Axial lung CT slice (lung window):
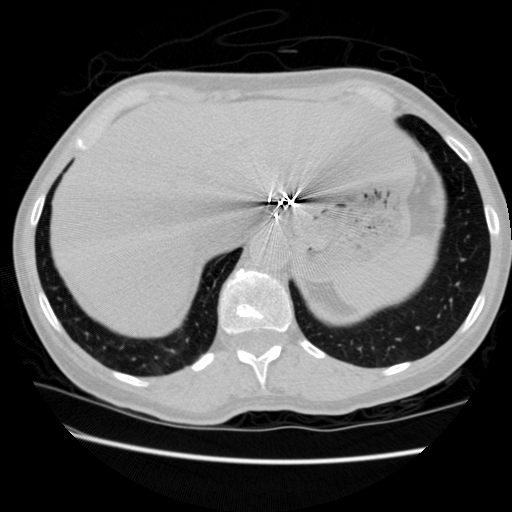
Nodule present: no